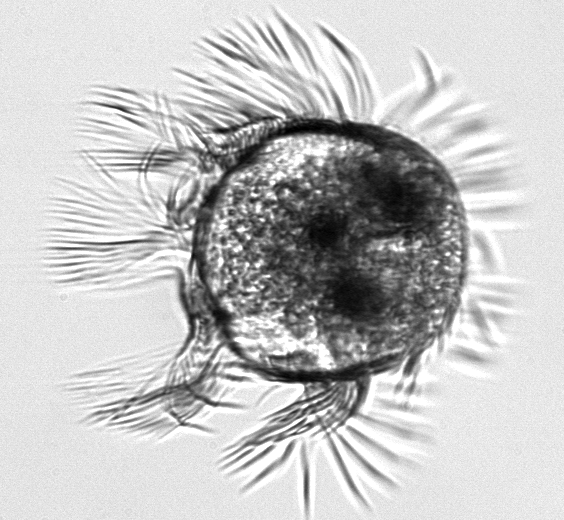
Label: Pelagostrobilidium